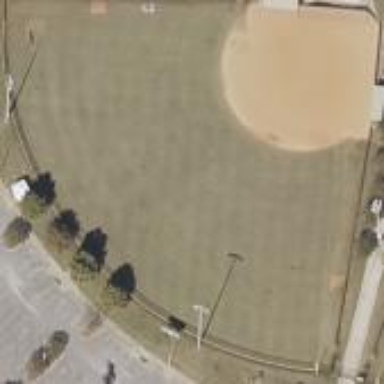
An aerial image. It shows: Baseball pitch for leisure and sports activities.